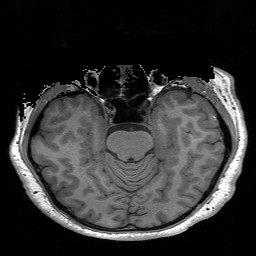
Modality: T1w
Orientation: coronal